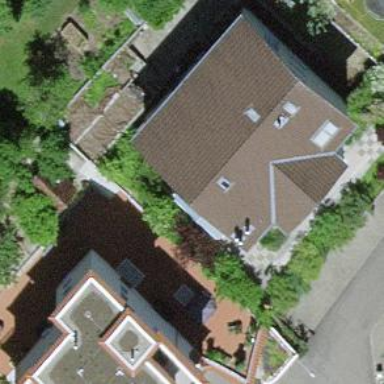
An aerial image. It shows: View of roof of building.